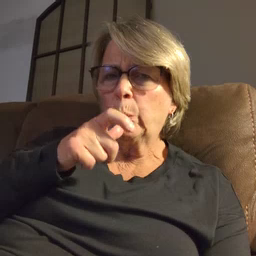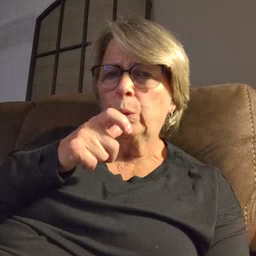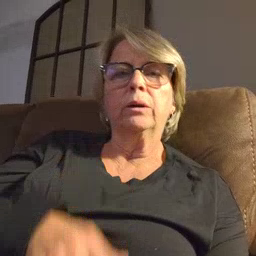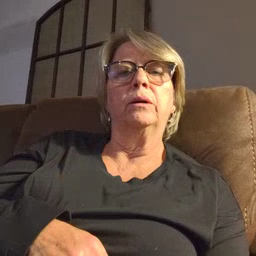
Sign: who